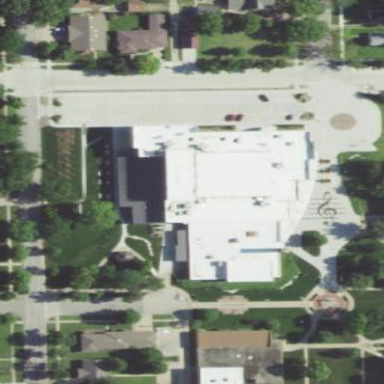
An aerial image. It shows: College building.